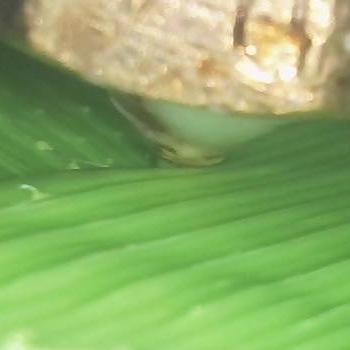
Flow rate: 212%